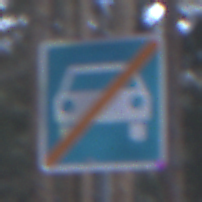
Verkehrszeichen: EndeKraftfahrstrasse
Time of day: MorningAfternoon
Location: Outdoor (Nature)
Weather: Overcast
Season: Winter
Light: Natural